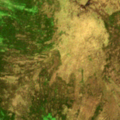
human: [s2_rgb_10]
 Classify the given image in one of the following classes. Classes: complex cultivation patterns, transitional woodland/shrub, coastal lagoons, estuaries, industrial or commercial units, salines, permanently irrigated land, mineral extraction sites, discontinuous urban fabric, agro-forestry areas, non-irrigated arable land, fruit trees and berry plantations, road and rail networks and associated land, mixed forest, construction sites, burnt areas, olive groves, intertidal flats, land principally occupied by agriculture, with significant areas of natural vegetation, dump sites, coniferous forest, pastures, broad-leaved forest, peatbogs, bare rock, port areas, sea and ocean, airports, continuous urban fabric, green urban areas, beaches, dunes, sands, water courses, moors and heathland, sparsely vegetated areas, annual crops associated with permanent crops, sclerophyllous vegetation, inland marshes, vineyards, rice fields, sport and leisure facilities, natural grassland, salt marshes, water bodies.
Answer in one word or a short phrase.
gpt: coniferous forest, moors and heathland, peatbogs